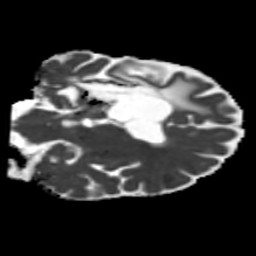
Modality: MD
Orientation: coronal
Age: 31
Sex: female
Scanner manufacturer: siemens
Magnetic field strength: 3 T
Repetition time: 5.25 s
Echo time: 0.08 s